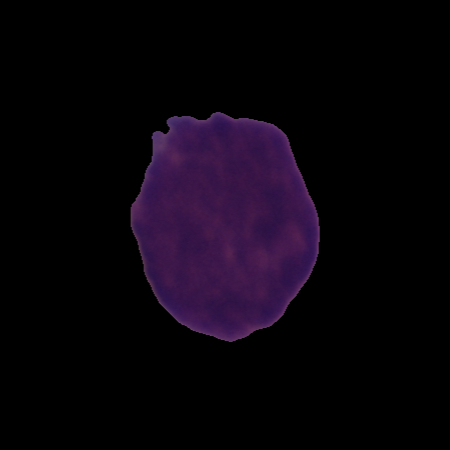
Label: cancer